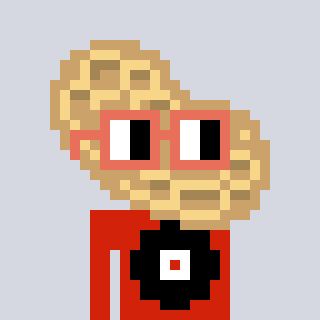
a pixel art character with square orange glasses, a peanut-shaped head and a red-colored body on a cool background